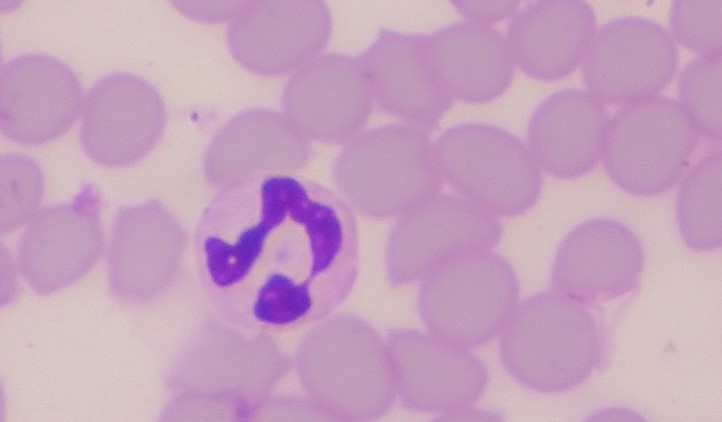
White blood cell type: Neutrophil